Question: I have added event tracking to my site, I am receiving a 200 response and everything looks in a working conditions. I am using the following method I coded :
'''
function track(event, action) {
_gaq.push(['_trackEvent', 'Website Name and Section', event, action]);
}
'''
And binding it come click event to call the method passing through values like this :
'''
track("Facebook Share", "click");
'''
BUT on Google Analytics only display the amount of events logged '(21,549)', but not showing up in the break down??? See the screenshot below:

Please let me know what I can do to fix this issue... coz it clearly logs it, but not displaying it and making it available to view the event info.
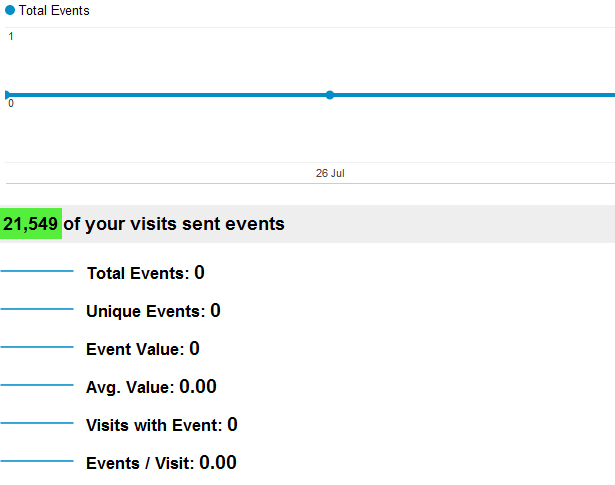
Answer: I fixed it by making sure the latest GA Script was used, grabbing it from the Google Analytics console, and adding it before the closing '</head>' tag.
'''
<script type="text/javascript">
var _gaq = _gaq || [];
_gaq.push(['_setAccount', 'XX-XXXXXXX-X']); //Place correct account id
_gaq.push(['_trackPageview']);
(function() {
var ga = document.createElement('script'); ga.type = 'text/javascript'; ga.async = true;
ga.src = ('https:' == document.location.protocol ? 'https://ssl' : 'http://www') + '.google-analytics.com/ga.js';
var s = document.getElementsByTagName('script')[0]; s.parentNode.insertBefore(ga, s);
})();
</script>
'''
And my existing tracking event code worked 100%!
'''
function track(event, action) {
_gaq.push(['_trackEvent', 'Website Name and Section', event, action]);
}
'''
'''
track("Facebook Share", "click");
'''